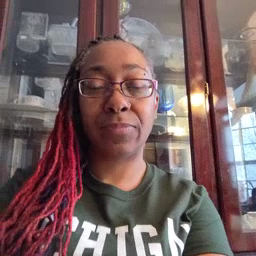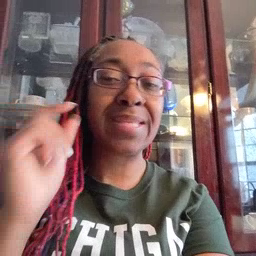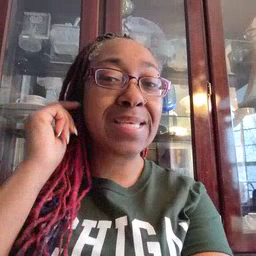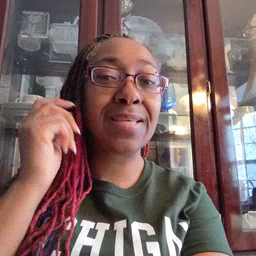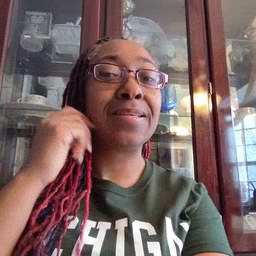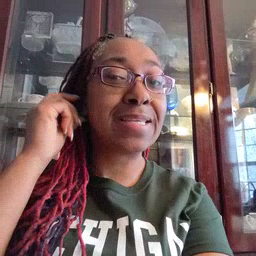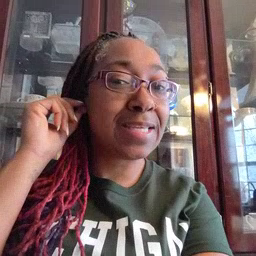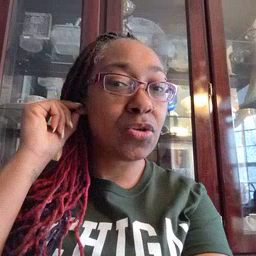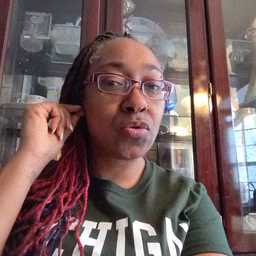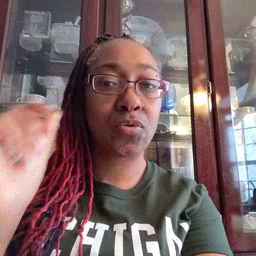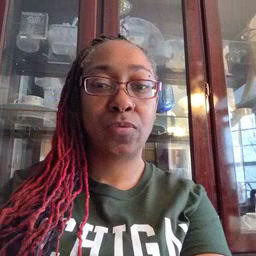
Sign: ear